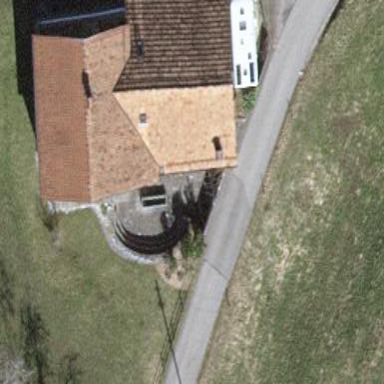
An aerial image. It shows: Simple and straightforward house.